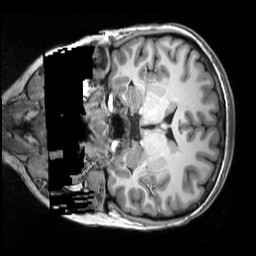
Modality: T1w
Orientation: coronal
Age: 22
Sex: female